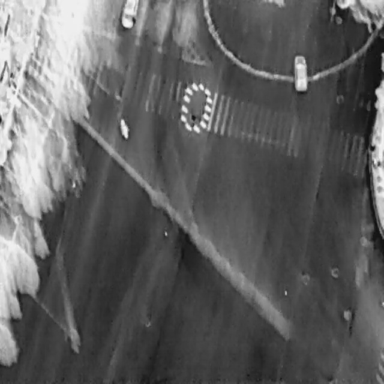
There are two Cars in the infrared image.